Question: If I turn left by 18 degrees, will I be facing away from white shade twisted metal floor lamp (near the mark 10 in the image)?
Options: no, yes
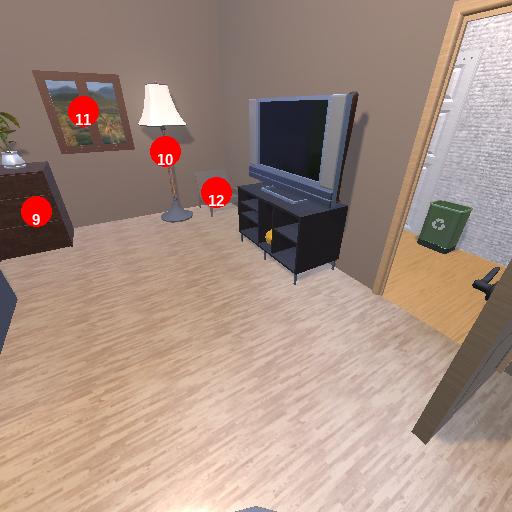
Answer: no